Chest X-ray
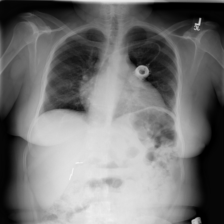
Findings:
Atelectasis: negative
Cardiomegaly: positive
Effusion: negative
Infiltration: positive
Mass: negative
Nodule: negative
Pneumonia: negative
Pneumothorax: positive
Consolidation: negative
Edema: negative
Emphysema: negative
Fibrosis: negative
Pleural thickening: negative
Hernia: negative